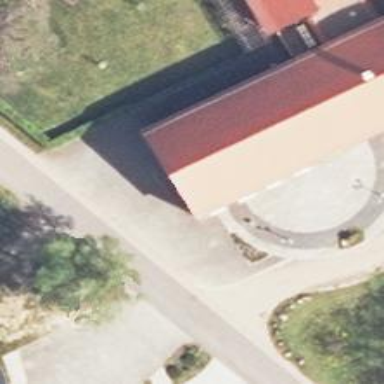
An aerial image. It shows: Building.